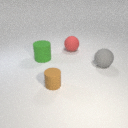
large red rubber sphere to the right of large green rubber cylinder